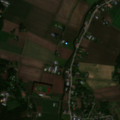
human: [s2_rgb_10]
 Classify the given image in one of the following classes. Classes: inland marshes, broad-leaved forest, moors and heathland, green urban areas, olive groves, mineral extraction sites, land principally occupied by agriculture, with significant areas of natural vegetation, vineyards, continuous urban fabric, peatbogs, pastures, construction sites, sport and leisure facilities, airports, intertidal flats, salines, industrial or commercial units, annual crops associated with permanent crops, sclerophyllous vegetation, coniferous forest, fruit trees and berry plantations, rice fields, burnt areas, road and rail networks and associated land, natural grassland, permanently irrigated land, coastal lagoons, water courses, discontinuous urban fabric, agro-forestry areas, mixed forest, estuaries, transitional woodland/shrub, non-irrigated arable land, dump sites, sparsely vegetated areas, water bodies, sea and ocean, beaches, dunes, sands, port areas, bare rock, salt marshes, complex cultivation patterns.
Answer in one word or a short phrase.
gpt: discontinuous urban fabric, non-irrigated arable land, land principally occupied by agriculture, with significant areas of natural vegetation, coniferous forest